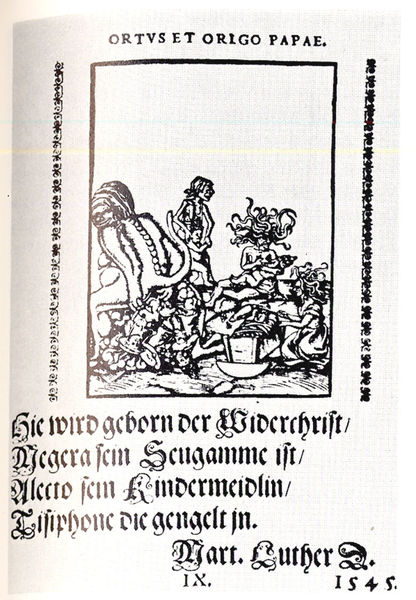
Titel: Ortvs Et Origo Papae
Künstler: Cranach-Werkstatt
Institution: (Seriendruck)
Schlagwörter: körper, meer, weiß, frauen, menschen, frau, rücken, schwarz, zeichnung, ornament, alt, bibel, rahmen, rückgrat, bild, haare, kind, blatt, renaissance, schwanz, holzschnitt, schrift, grafik, graphik, baby, rand, papst, inschrift, deutsch, buch, druck, radierung, stich, titel, seite, gefahr, illustration, schwarzweiß, text, buchstaben, strich, holzdruck, titelblatt, buchdruck, buchtitel, titelseite, teufel, mittelalter, medusa, schlangen, luther, emblem, fraktur, ungeheuer, altdeutsch, abbildung, beschreibung, testament, römisch, wiege, dämonen, hexe, monster, krake, octopus, oktopus, latein, lateinisch, menschne, martin, ungeheur, sodom, gewirr, ursprung, schlangenhaupt, protestant, buch seite, 1545, medus, gorgonne, gorgonnin, schrift zum papst, ortus, origo, 1545#